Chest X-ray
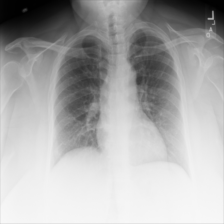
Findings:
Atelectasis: negative
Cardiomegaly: negative
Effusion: negative
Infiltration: negative
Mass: negative
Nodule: negative
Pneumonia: negative
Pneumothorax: negative
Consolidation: negative
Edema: negative
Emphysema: negative
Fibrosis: negative
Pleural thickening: negative
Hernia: negative